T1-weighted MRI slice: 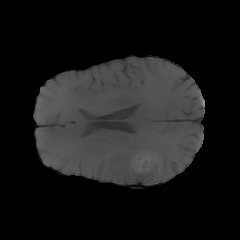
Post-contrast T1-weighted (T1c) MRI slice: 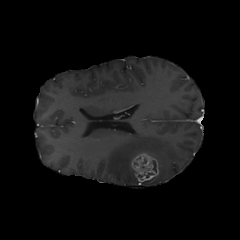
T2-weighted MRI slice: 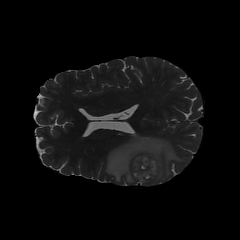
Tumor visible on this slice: yes